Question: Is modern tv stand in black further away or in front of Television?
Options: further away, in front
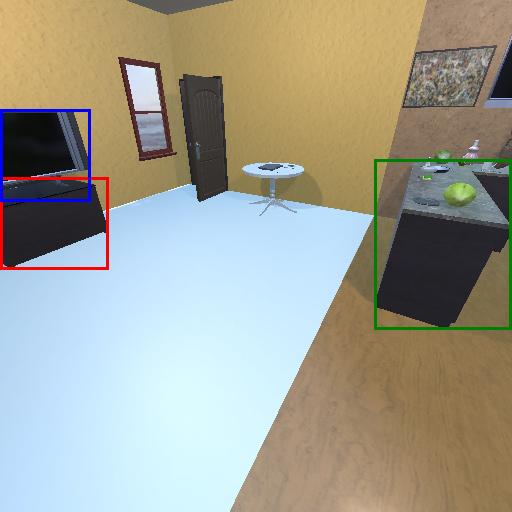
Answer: further away